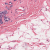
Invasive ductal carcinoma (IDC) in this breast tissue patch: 0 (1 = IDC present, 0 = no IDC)